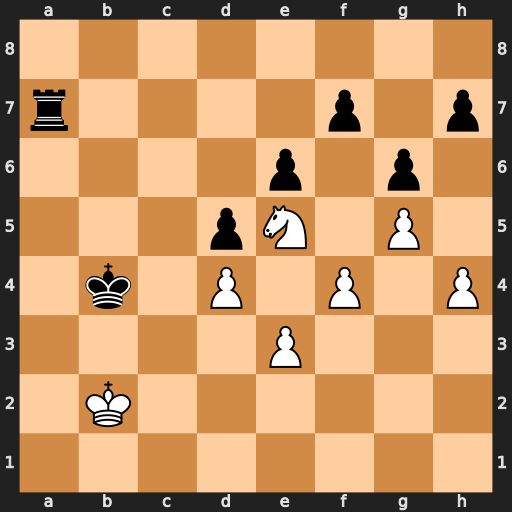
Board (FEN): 8/r4p1p/4p1p1/3pN1P1/1k1P1P1P/4P3/1K6/8
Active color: w
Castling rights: -
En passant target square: -
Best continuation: Nc6+ Kb5 Nxa7+ Kb6 Nc8+